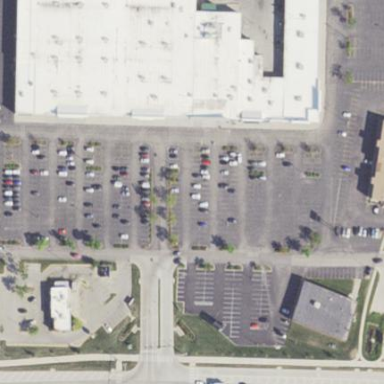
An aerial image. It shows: Retail area.